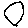
Label: circle